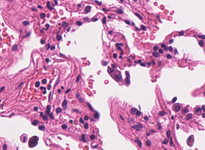
Tumor epithelial tissue: no
Tumor-associated stroma tissue: no
Normal tissue: yes